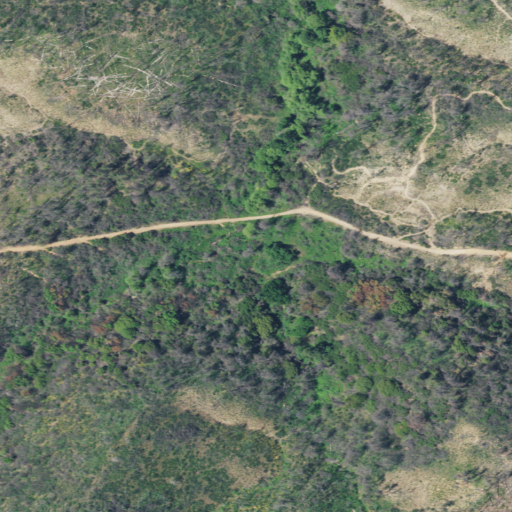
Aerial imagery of valley in California named Alder Canyon containing shrub, open development, and grassland